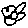
Label: flower